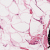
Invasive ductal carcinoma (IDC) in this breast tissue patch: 0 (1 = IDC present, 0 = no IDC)